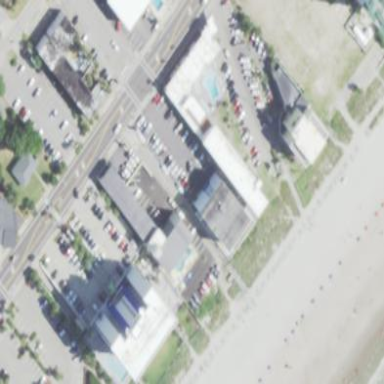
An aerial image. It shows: Hotel building that serves as motel for tourists.